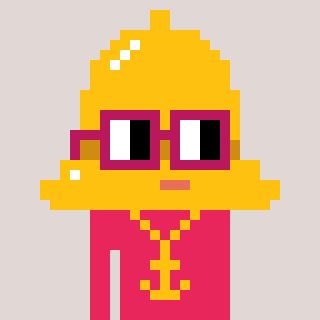
a pixel art character with square dark red glasses, a bell-shaped head and a redpinkish-colored body on a warm background